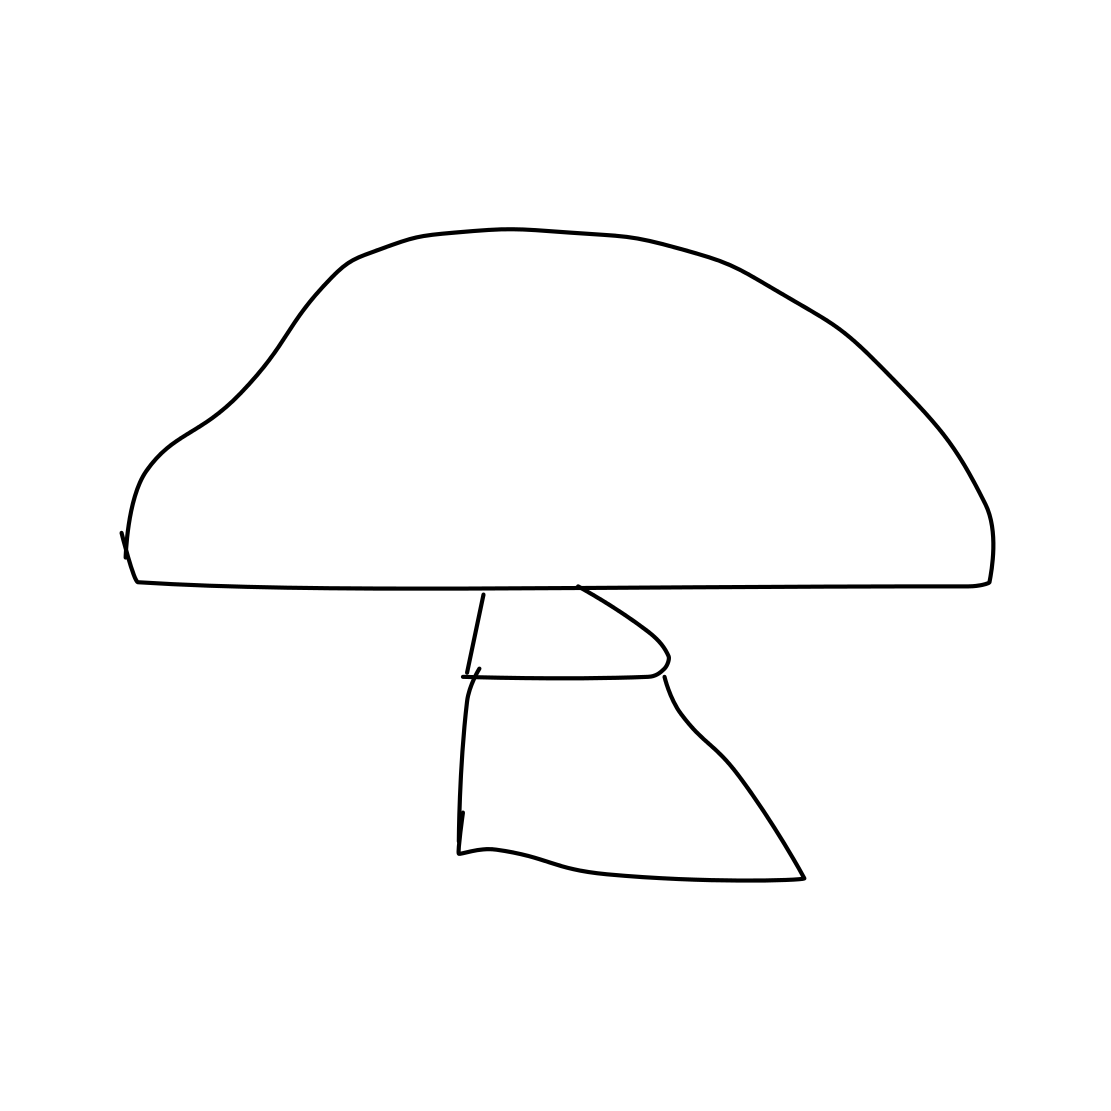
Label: mushroom